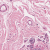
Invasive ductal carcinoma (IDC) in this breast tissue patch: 0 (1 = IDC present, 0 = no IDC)